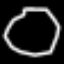
Label: octagon